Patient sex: M
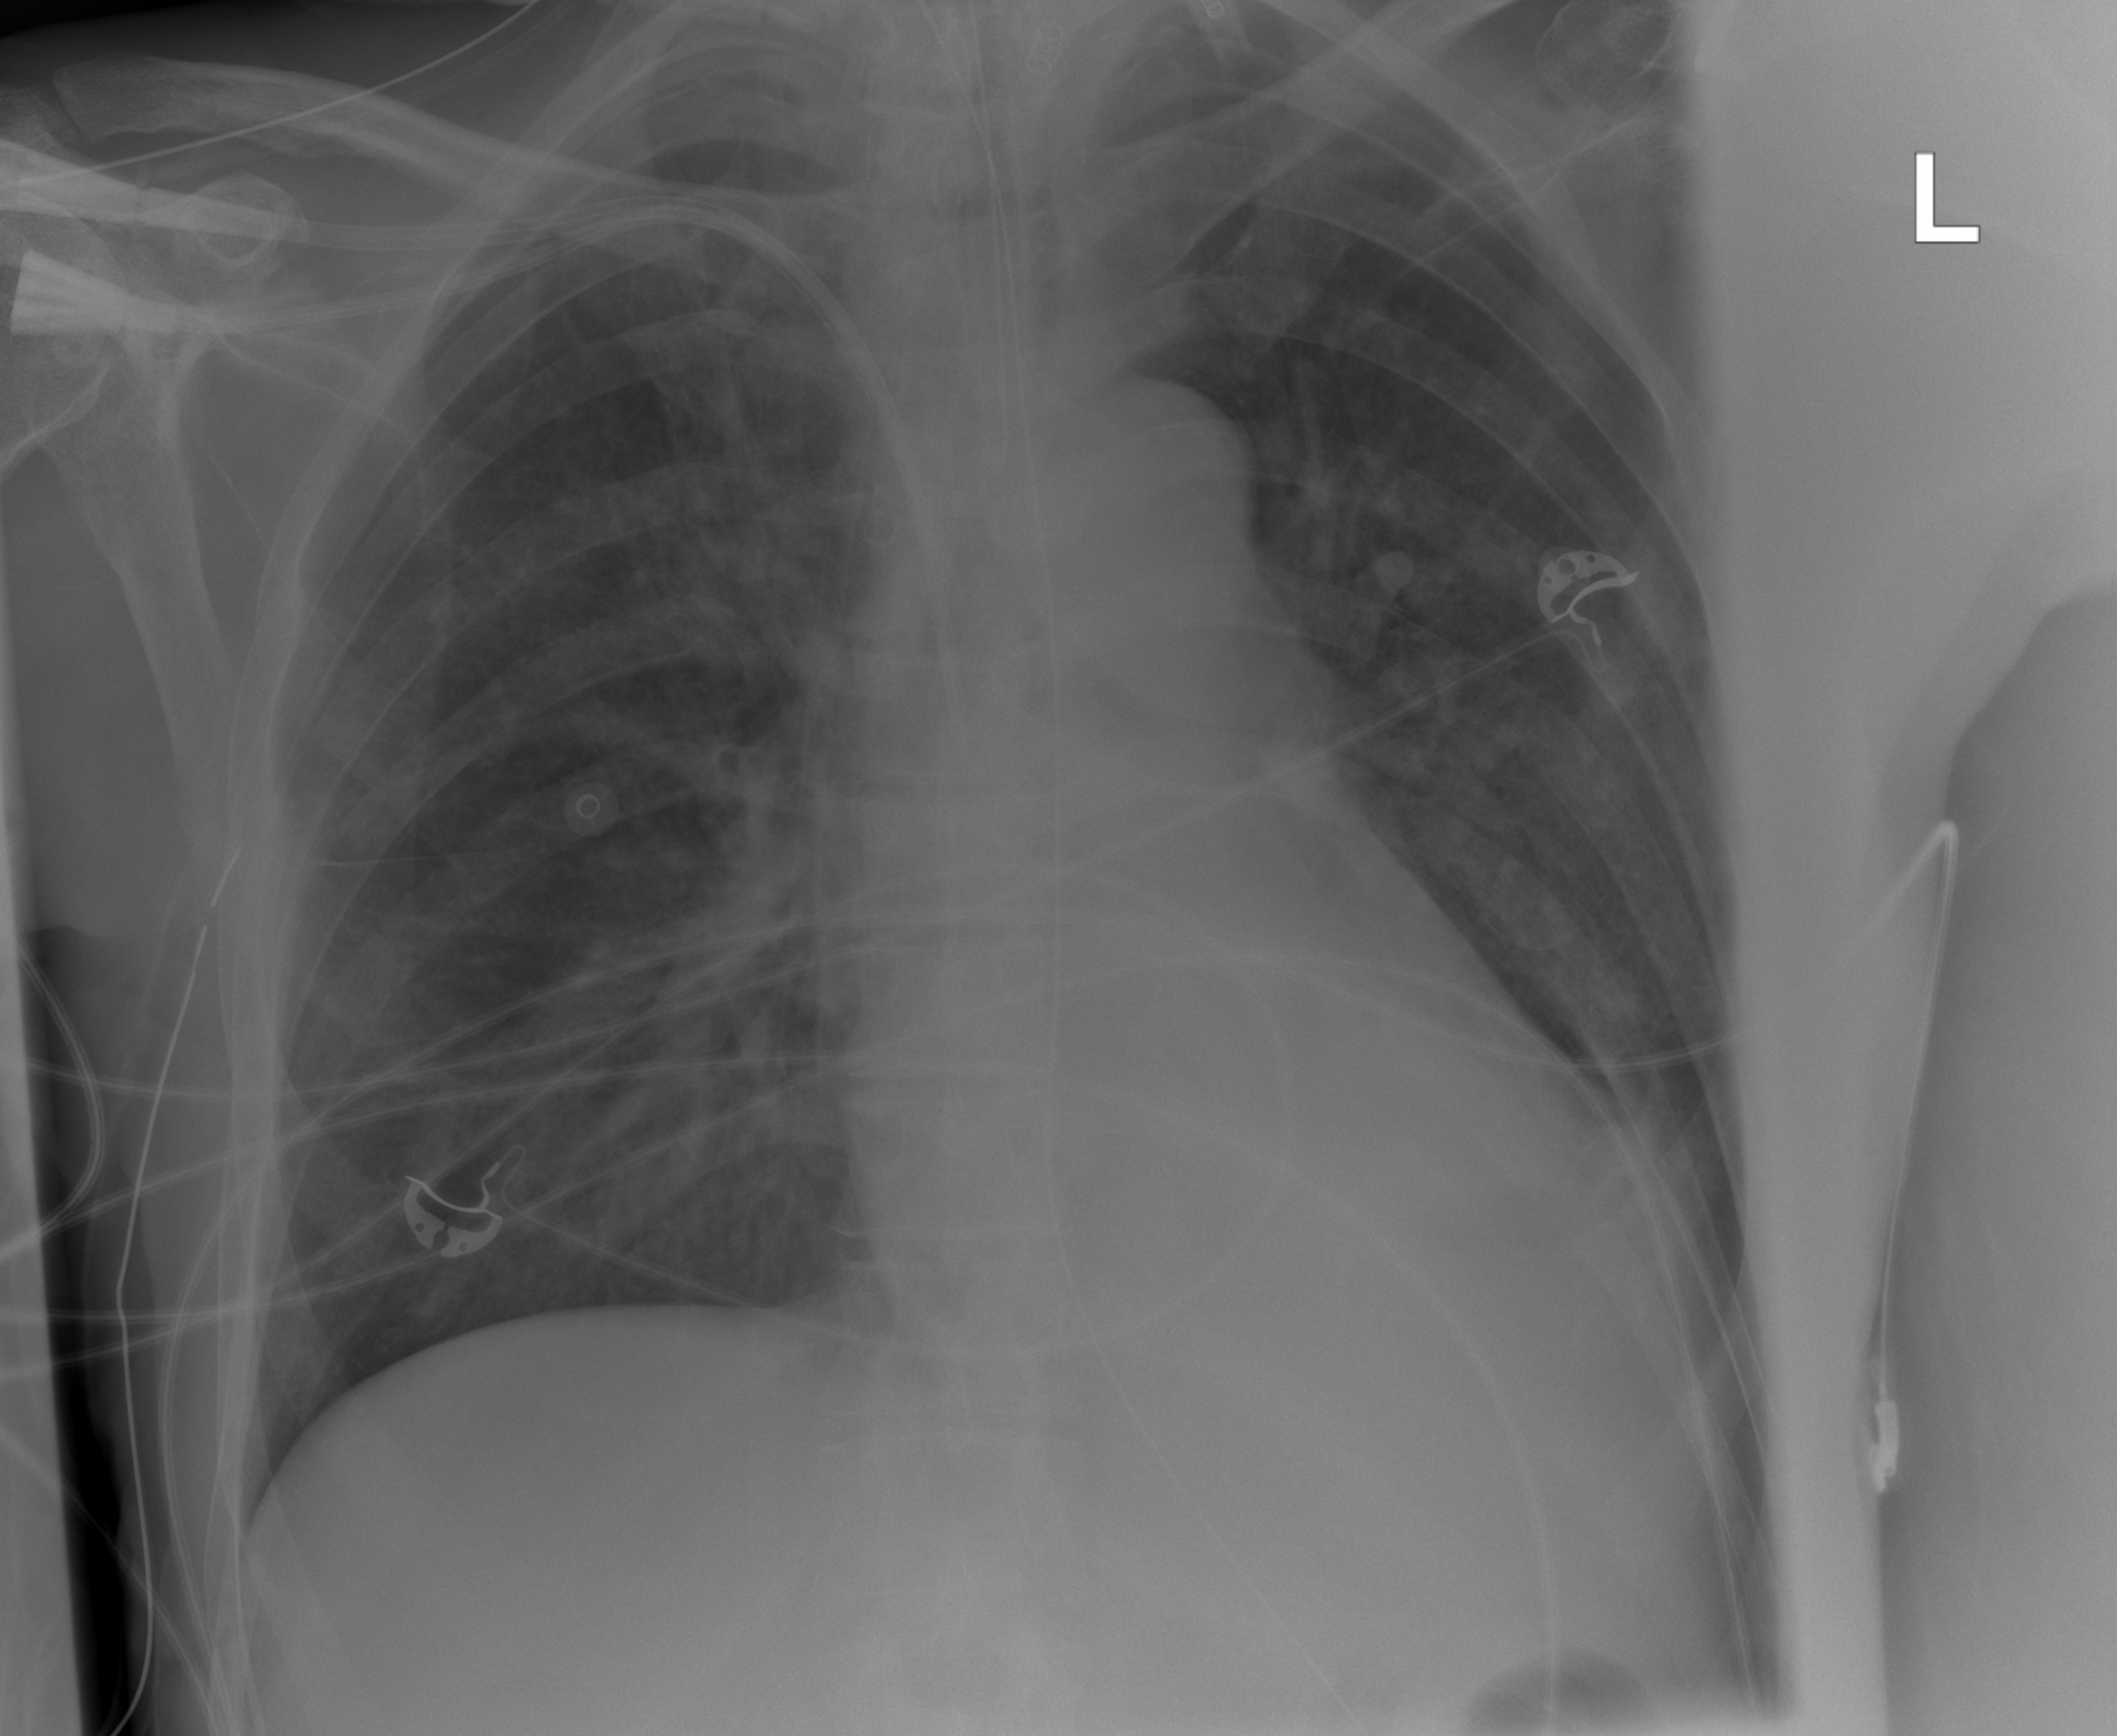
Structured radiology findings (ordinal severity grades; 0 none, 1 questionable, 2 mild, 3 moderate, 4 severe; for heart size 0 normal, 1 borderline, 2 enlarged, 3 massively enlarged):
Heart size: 2
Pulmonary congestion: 0
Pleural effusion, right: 0
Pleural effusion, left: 1
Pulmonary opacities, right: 2
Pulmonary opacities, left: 2
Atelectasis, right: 0
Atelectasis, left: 0